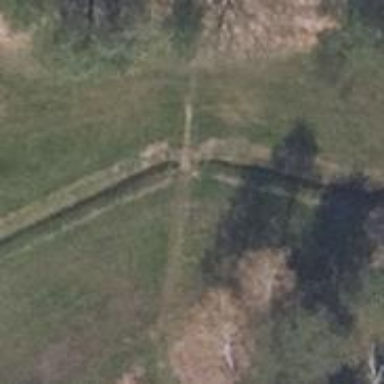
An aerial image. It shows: Path leading to bridge.